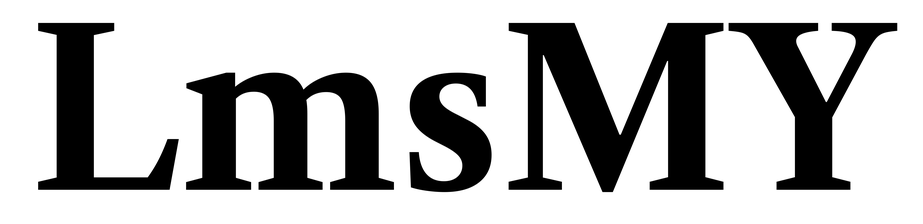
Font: LibreCaslonText_Bold